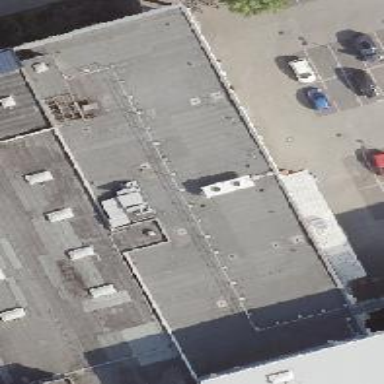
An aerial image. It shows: Commercial building.